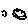
Label: smiley face